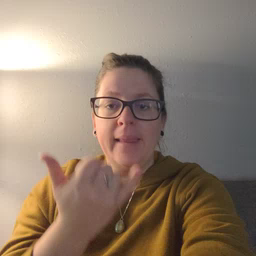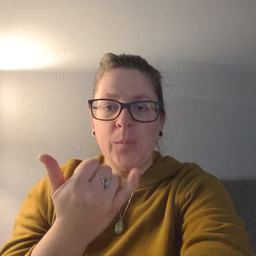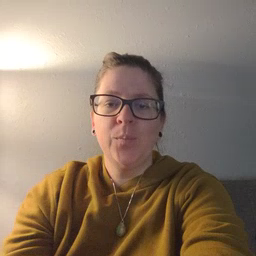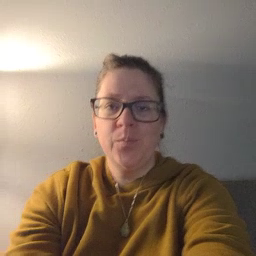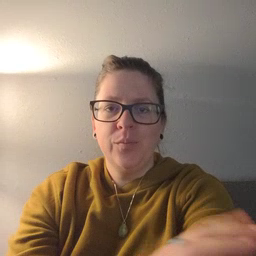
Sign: now